Aerial crown-view tile of a tropical tree (Barro Colorado Island, Panama), acquired 20250715:
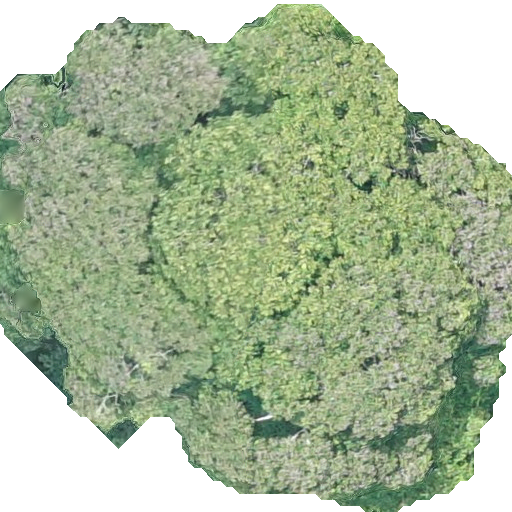
Species: Dipteryx oleifera
GBIF accepted scientific name: Dipteryx oleifera
Crown area: 311.147 m²